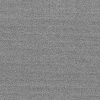
Atmospheric dust classification: dusty